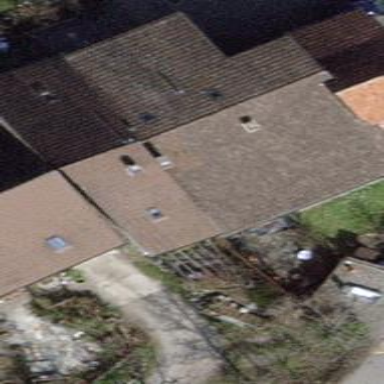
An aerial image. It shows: Terrace building.